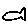
Label: fish